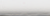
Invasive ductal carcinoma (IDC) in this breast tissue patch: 0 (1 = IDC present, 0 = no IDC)